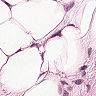
Metastatic tissue present: yes